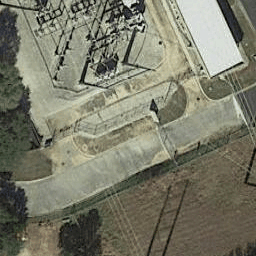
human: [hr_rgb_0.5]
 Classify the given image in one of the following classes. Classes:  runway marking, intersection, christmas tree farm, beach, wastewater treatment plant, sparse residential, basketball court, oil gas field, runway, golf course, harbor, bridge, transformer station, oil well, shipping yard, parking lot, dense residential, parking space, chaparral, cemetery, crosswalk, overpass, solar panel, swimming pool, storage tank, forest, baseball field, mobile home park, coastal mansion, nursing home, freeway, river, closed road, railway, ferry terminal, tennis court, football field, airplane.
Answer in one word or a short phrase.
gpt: transformer station